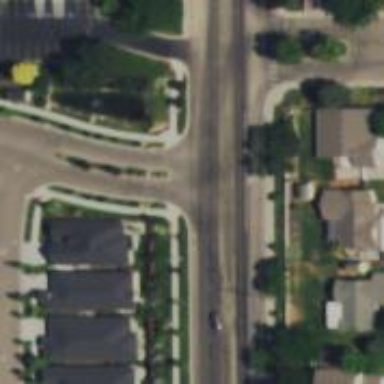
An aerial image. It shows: Unmarked crossing on the road.